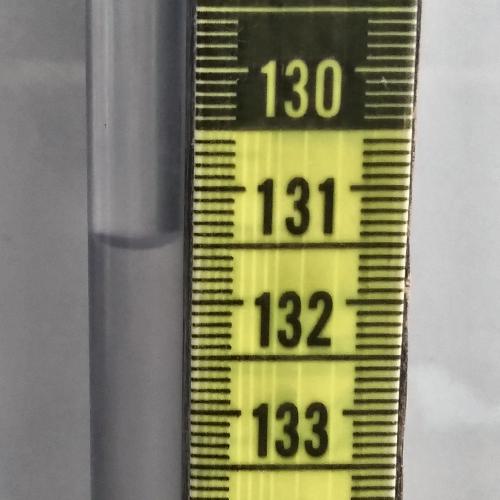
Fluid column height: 131.5 cm